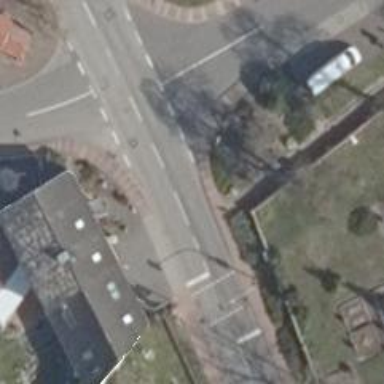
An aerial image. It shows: Traffic signals at road crossing.